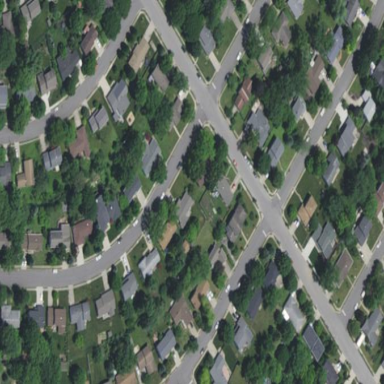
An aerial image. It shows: Sidewalk.